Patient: sex M, age 29
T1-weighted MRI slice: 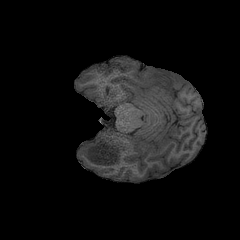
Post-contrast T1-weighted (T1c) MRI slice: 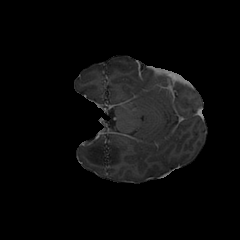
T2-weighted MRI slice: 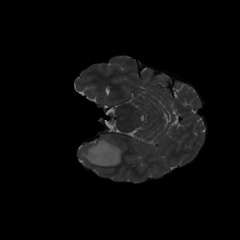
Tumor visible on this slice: yes
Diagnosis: Astrocytoma, IDH-mutant
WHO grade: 2